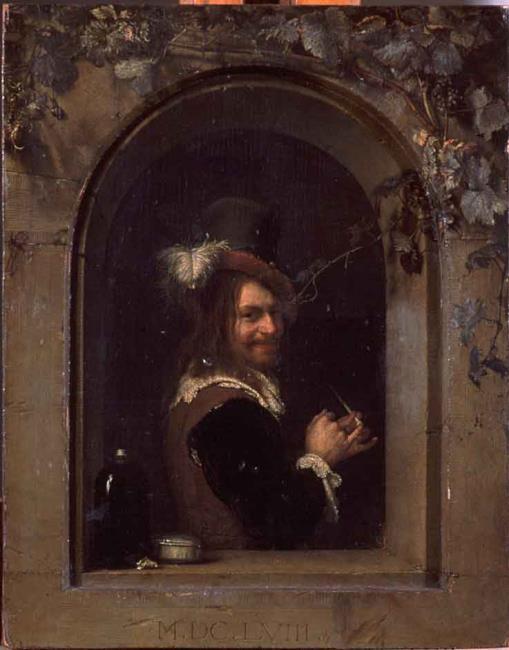
Title: Man filling his pipe in a window
Artist: Frans van Mieris (I)
Earliest date: 1658
Latest date: 1658
Genre: painting
Iconography: Tobacco
Keywords: genre, in a window, one human figure, half-length, facing front, hat with feathers, flat lace collar, medium-length hair (men's hairstyle), filling a pipe, tobacco box, bottle, common ivy